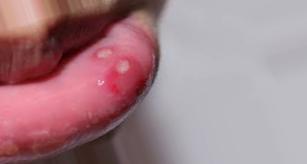
Condition: Mouth Ulcer